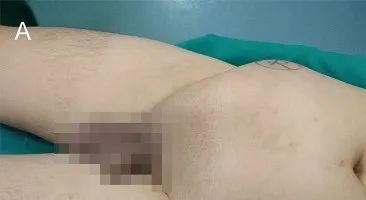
A clinical presentation of a giant right abdominal mass before surgical treatment. (A) The giant mass of right abdomen was visibly prominent.
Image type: medical_photograph (skin_photograph)